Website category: sports
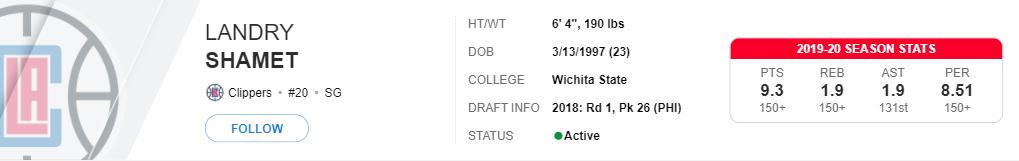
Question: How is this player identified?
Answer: Landry Shamet

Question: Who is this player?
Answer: Landry Shamet

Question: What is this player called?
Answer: Landry Shamet

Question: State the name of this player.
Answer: Landry Shamet

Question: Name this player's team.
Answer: Clippers

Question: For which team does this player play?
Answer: Clippers

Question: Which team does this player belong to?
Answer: Clippers

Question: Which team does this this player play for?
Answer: Clippers

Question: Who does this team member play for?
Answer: Clippers

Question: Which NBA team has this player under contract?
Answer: Clippers

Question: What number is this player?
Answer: #20

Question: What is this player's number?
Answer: #20

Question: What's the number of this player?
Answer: #20

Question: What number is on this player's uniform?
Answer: #20

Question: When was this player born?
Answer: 3/13/1997

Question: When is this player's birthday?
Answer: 3/13/1997

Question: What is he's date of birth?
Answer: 3/13/1997

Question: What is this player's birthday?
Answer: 3/13/1997

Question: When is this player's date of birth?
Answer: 3/13/1997

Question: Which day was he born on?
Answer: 3/13/1997

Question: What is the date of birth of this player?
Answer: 3/13/1997

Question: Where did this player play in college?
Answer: Wichita State

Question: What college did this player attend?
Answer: Wichita State

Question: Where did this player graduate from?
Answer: Wichita State

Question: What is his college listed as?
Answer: Wichita State

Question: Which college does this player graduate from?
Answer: Wichita State

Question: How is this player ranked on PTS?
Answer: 9.3

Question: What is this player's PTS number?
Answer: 9.3

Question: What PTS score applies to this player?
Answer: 9.3

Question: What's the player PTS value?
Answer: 9.3

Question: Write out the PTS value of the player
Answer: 9.3

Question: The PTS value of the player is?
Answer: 9.3

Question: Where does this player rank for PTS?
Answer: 150+

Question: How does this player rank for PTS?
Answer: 150+

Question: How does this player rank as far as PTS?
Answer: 150+

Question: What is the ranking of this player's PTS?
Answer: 150+

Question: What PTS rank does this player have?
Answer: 150+

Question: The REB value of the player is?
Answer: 1.9

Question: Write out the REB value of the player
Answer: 1.9

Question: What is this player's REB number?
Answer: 1.9

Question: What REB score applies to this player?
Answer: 1.9

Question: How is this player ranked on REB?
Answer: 1.9

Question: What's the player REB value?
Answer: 1.9

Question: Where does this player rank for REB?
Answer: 150+

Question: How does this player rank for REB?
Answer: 150+

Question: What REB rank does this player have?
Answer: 150+

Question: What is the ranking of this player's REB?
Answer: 150+

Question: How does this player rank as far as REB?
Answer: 150+

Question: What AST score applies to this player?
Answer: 1.9

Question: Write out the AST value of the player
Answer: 1.9

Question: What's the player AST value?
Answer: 1.9

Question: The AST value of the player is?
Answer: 1.9

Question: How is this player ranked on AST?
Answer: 1.9

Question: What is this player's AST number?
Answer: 1.9

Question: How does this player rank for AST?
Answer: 131st

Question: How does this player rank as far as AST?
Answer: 131st

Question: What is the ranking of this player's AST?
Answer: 131st

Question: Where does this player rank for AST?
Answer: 131st

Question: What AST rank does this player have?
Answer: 131st

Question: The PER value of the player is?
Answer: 8.51

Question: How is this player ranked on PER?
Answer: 8.51

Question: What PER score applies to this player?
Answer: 8.51

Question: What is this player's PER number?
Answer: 8.51

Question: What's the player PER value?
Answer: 8.51